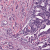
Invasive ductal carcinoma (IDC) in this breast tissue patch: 1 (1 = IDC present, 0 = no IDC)